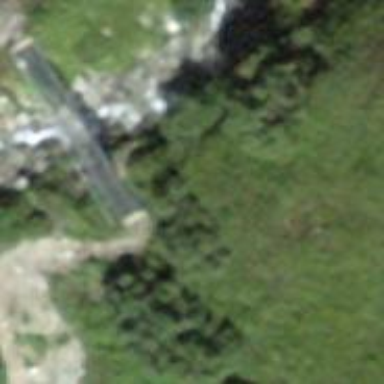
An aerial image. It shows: Path on bridge.